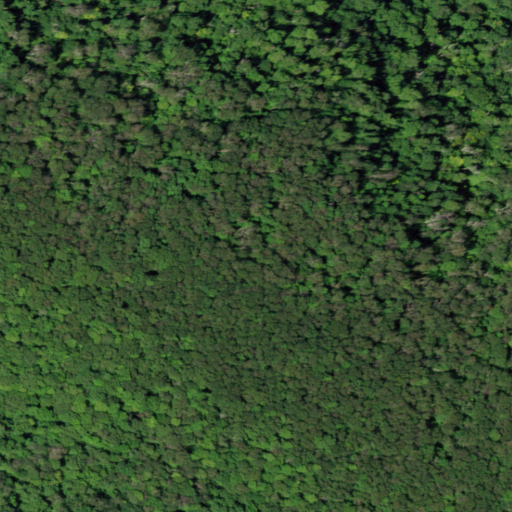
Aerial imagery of ridge(s) in New York named Cherry Ridge containing only deciduous forest